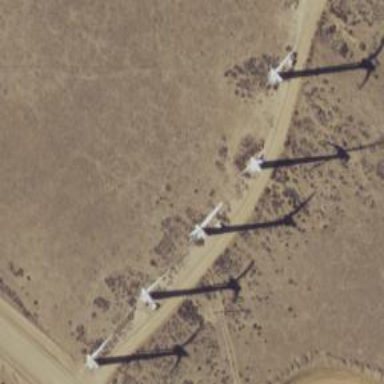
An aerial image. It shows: Wind turbine generating power.